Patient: sex F, age 62
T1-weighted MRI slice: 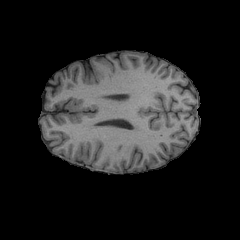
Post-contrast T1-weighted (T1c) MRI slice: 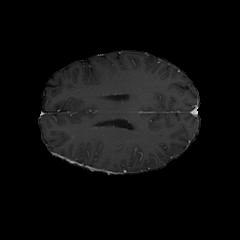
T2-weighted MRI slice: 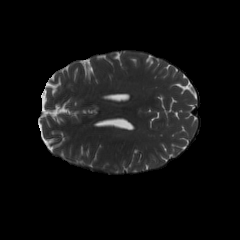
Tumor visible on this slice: no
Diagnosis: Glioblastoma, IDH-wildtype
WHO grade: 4